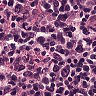
Metastatic tissue present: no